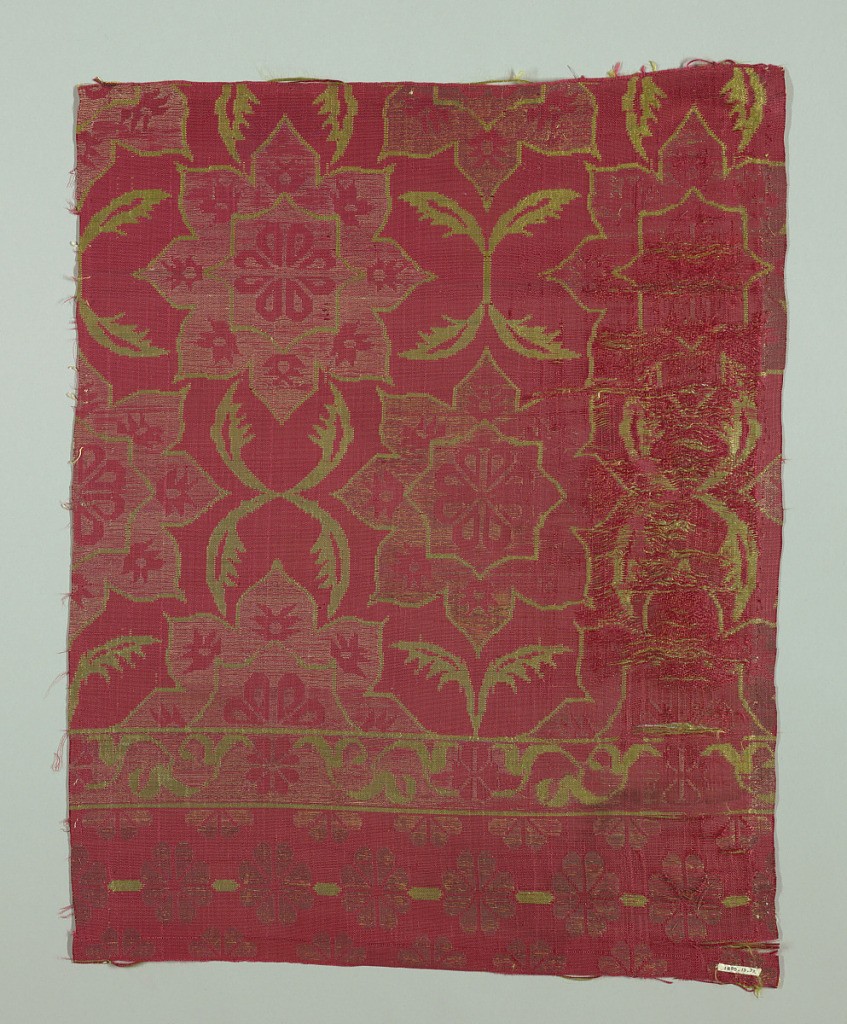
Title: Fragment
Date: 19th century
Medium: silk, metallics Technique: woven
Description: Fragment from a larger piece that would have has a field and a border. Primarily red with eight-pointed star shapes on it.